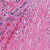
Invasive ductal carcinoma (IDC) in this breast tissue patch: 0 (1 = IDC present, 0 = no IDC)